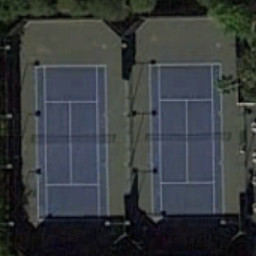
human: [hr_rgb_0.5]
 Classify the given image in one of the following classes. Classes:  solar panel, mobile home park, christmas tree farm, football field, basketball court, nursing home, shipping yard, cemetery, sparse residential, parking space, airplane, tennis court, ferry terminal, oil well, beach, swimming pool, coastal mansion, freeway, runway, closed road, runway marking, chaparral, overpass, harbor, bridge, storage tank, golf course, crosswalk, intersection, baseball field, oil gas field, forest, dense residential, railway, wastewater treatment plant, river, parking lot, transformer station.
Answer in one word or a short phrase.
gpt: tennis court